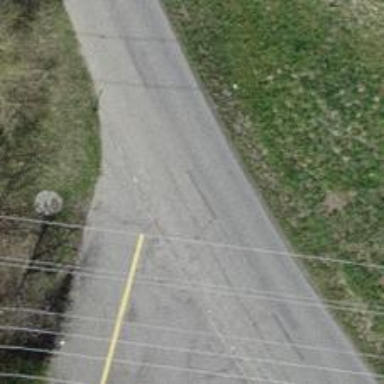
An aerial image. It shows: Tertiary road.